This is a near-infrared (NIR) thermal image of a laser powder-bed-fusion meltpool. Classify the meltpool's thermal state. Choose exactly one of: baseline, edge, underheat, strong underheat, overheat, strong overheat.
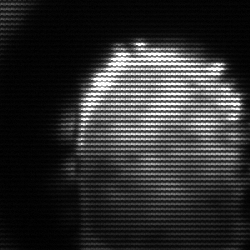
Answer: baseline